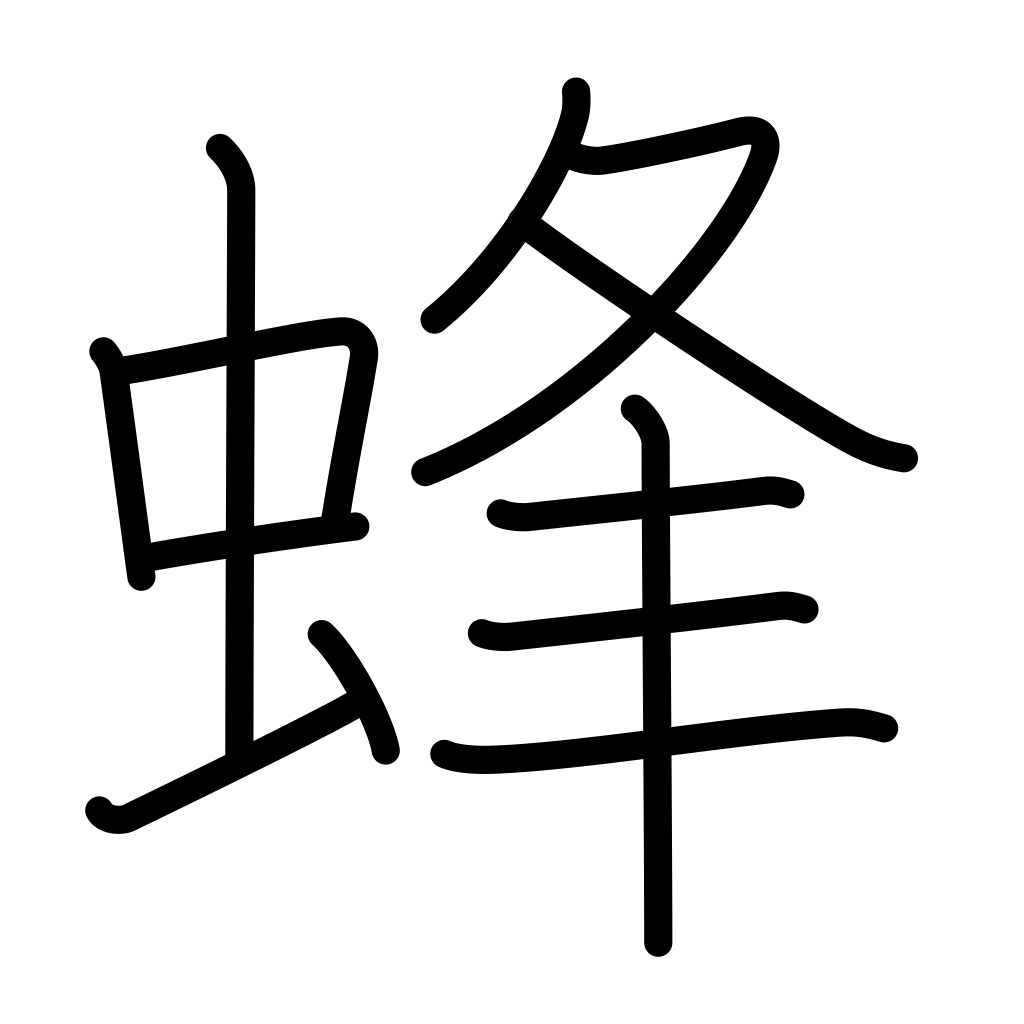
Meaning: bee, wasp, hornet